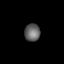
Tissue: lung
Cell type: Epithelial cells
Senescence score: 0.2151
Nuclear area (px): 265
Mean DAPI intensity: 100.147